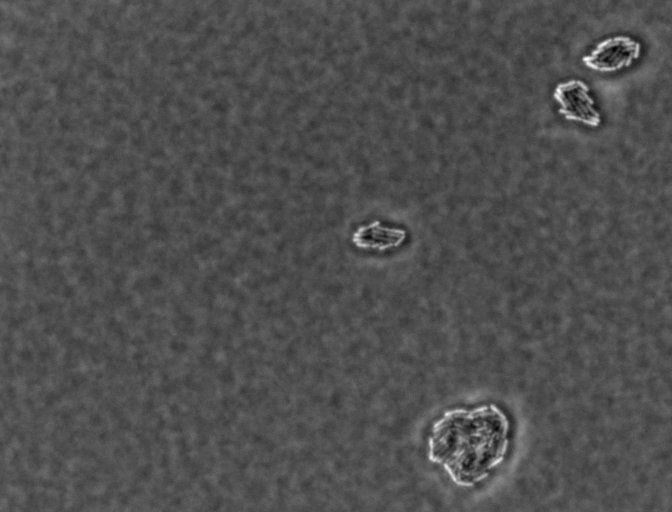
Salmonella enterica Typhimurium